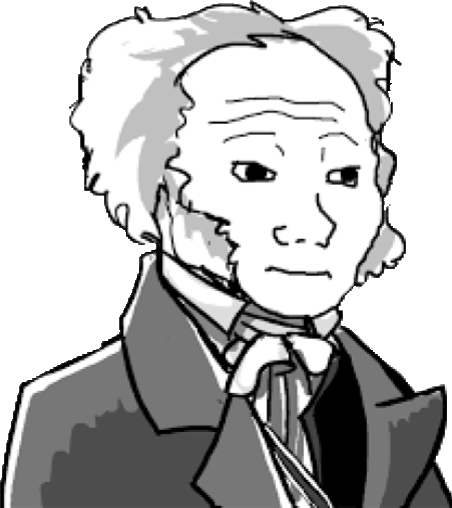
Label: 5_Doomer